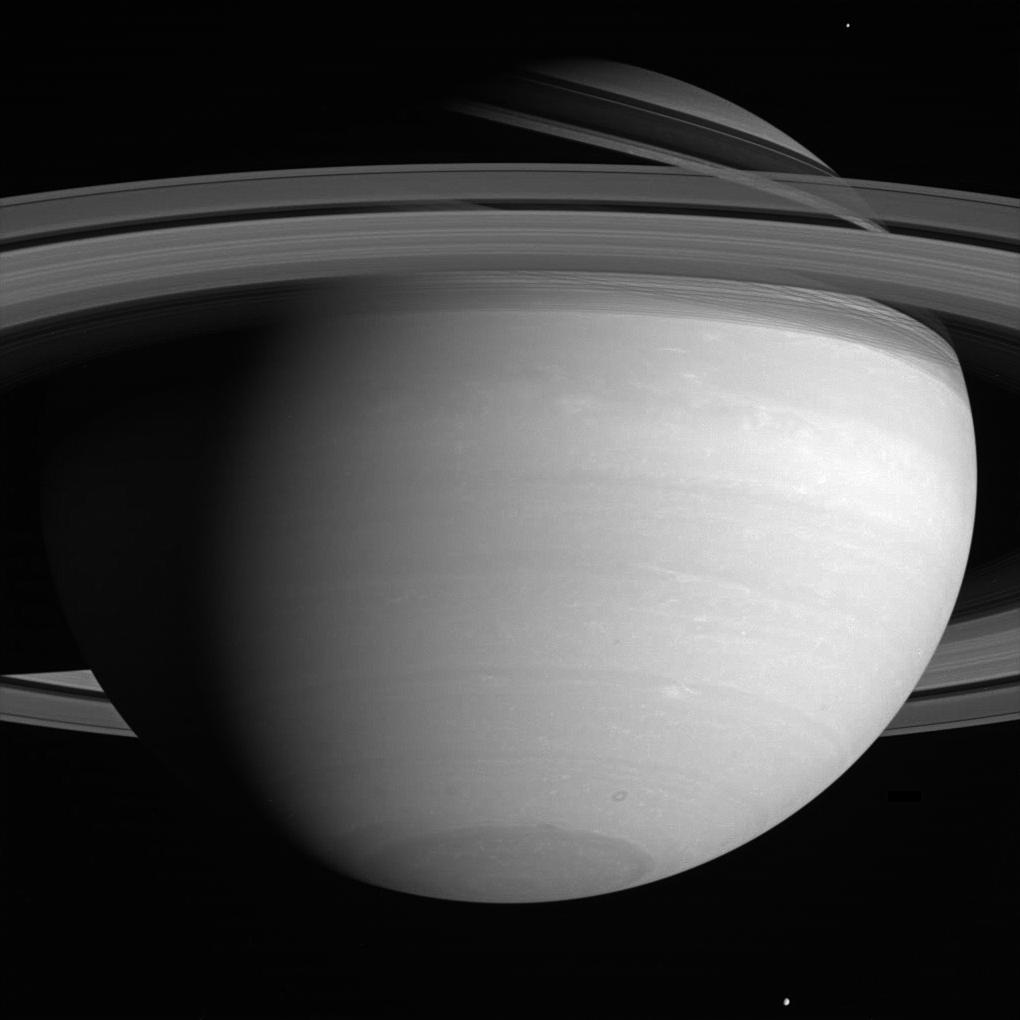
Wind World Saturn, Cassini-Huygens